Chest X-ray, PA view. Patient: 63 years old, sex F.
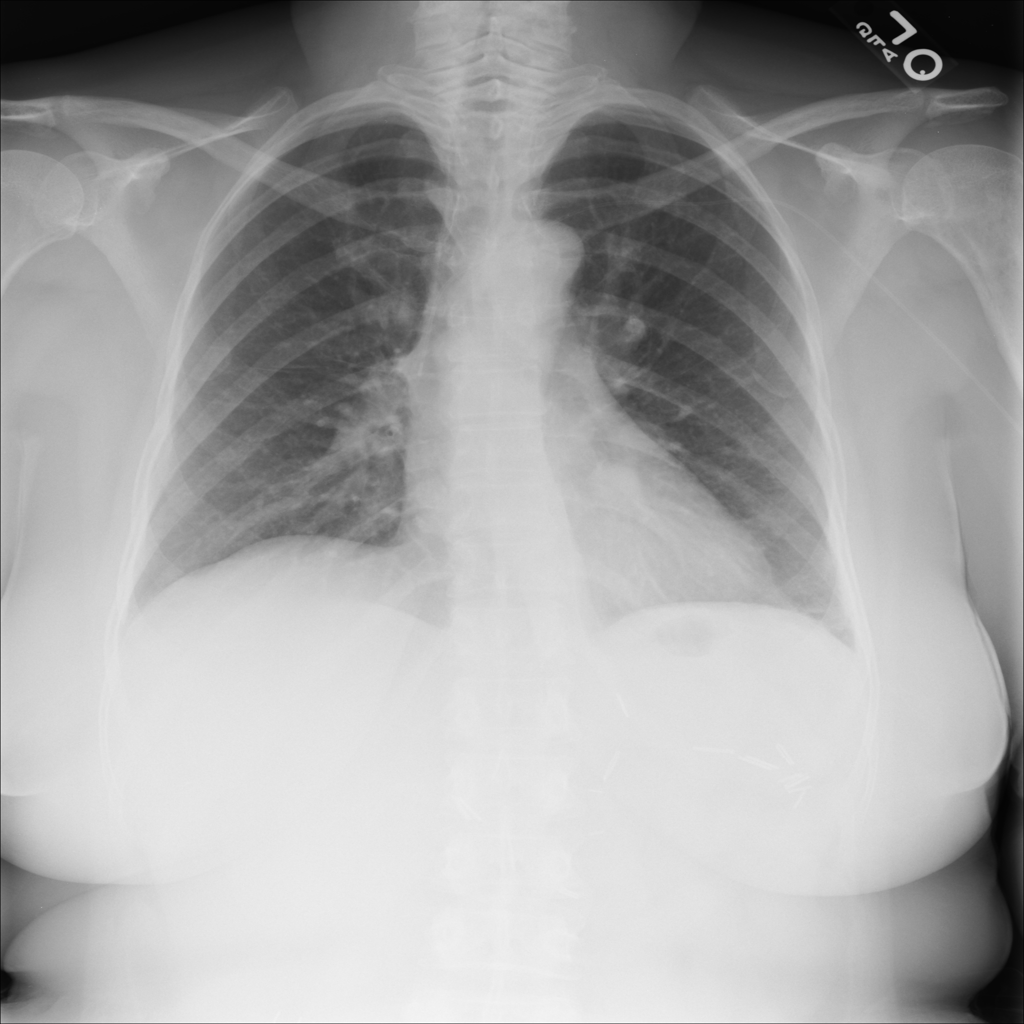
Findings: No Finding